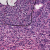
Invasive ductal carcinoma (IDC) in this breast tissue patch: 1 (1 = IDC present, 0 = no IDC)